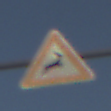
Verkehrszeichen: WildwechselLinks
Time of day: SunriseSunset
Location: Outdoor (Nature)
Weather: Clear
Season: NotSpecified
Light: Natural